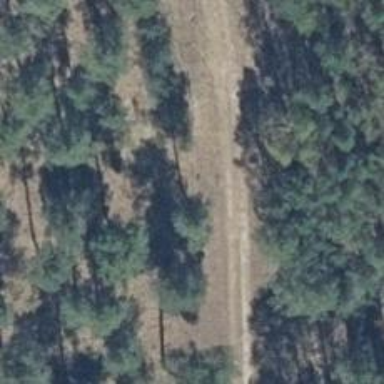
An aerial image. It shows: Dirt track road with grade 4 track type.